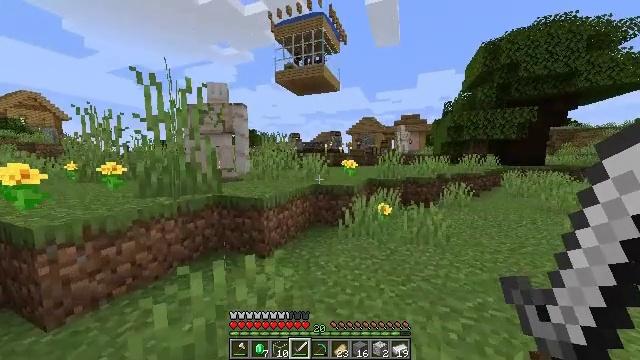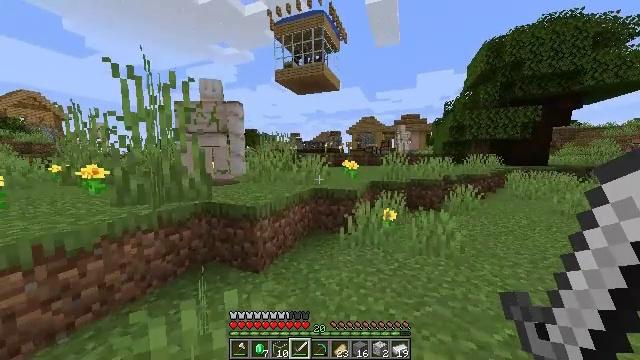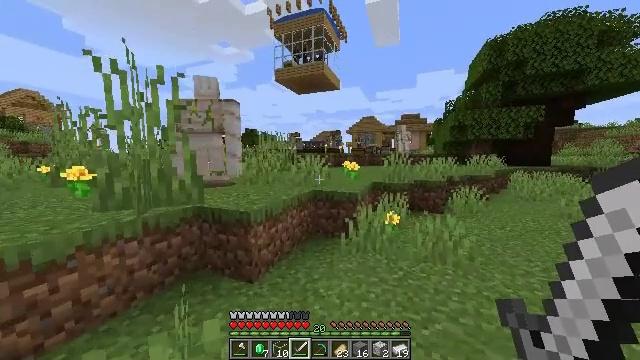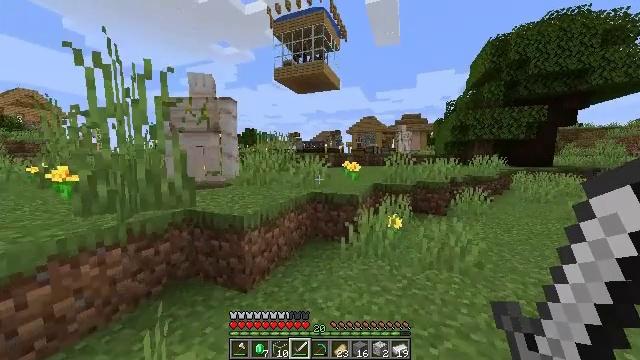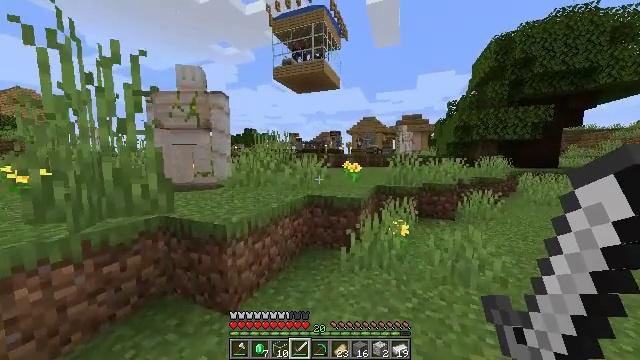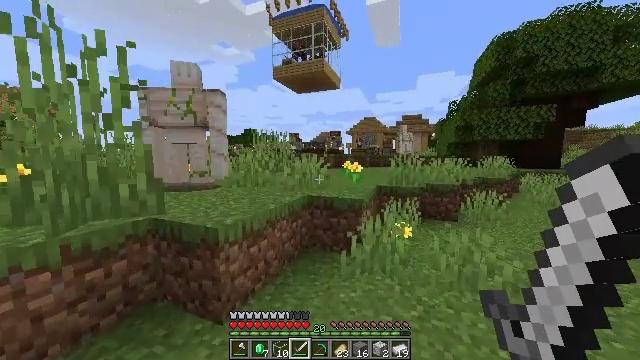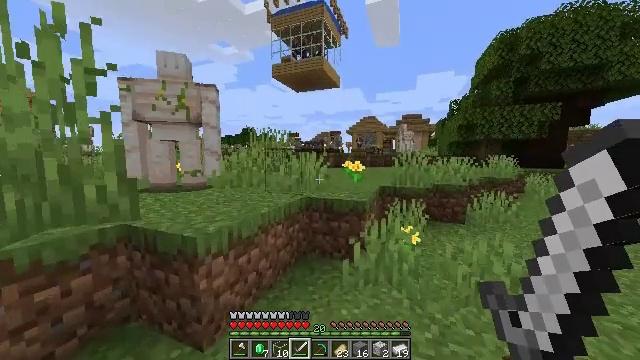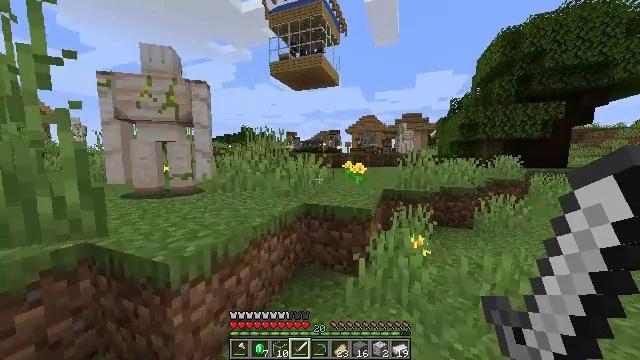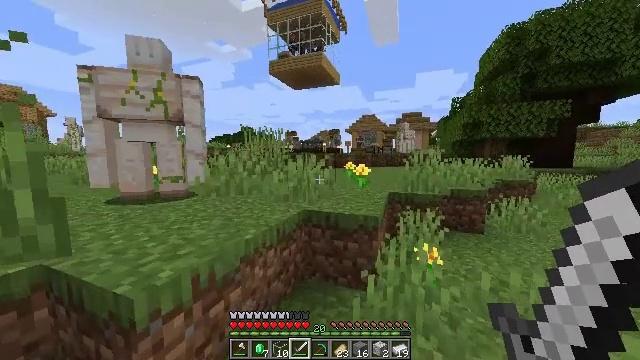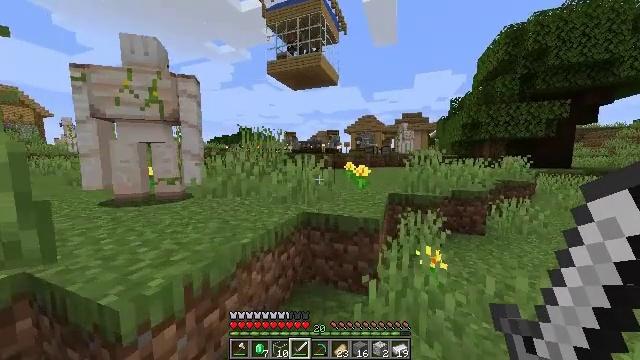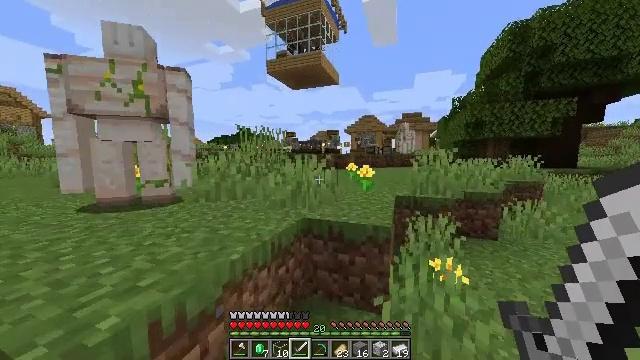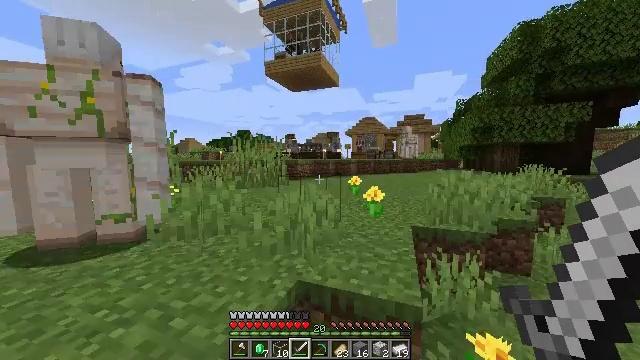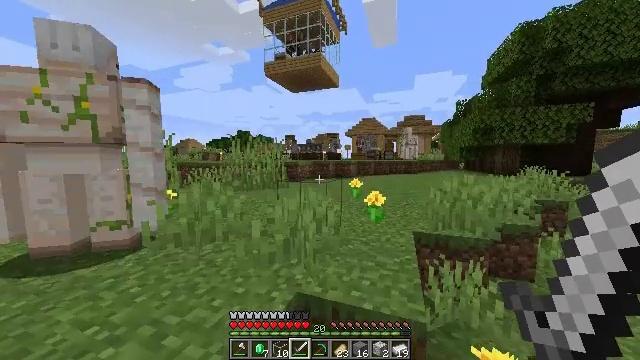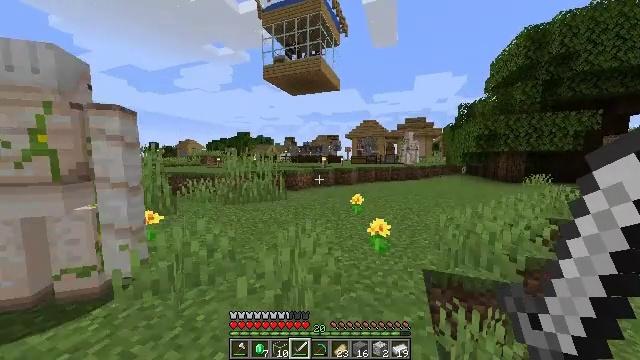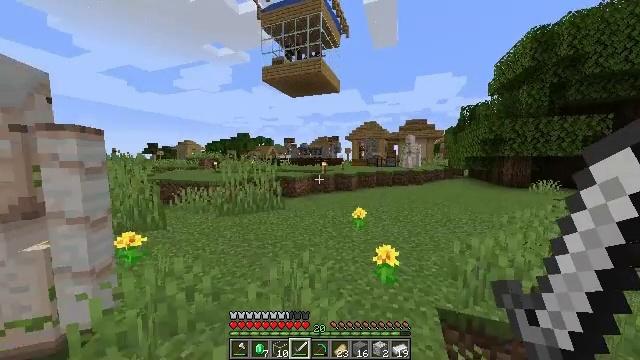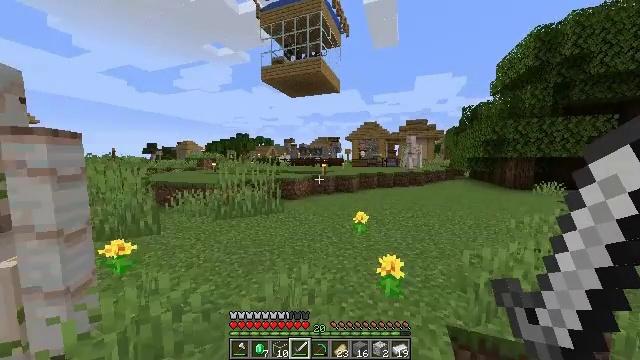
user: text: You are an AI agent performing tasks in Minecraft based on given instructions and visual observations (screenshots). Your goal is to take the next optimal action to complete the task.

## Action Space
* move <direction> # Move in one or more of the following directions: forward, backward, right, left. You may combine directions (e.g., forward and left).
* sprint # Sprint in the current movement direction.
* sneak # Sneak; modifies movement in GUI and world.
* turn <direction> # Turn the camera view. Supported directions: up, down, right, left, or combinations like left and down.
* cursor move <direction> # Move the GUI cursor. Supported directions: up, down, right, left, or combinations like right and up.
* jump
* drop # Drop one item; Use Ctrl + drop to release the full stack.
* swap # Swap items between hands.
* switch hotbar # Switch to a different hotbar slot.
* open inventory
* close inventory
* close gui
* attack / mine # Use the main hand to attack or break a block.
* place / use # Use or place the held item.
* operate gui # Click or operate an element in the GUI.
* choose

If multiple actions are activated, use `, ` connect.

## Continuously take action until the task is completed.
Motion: motion action
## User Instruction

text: Mine the dark oak fence.
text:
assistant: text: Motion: move forward
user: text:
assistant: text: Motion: move forward
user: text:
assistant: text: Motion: move forward
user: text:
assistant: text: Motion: move forward
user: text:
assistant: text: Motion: move forward
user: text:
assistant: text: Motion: move forward
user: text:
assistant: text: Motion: move forward
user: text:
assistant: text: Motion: move forward
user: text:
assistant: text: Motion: move forward
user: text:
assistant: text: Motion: move forward
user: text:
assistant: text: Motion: move forward, jump
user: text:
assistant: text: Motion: move forward, jump
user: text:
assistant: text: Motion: move forward, jump
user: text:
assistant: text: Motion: move forward, jump
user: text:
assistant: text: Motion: move forward, jump
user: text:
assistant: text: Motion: move forward, jump
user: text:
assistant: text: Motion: move forward, jump
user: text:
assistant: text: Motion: move forward, jump
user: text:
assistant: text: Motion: move forward, jump
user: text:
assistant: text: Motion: move forward, jump
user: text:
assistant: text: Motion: move forward, sprint, jump
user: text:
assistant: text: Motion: move forward, sprint, jump
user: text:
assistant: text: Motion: move forward, sprint, jump
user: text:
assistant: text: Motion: move forward, sprint, jump
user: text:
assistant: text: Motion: move forward, sprint, jump
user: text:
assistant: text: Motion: move forward, jump
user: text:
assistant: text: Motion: move forward, turn right, jump
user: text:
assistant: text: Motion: move forward, turn right and down, jump
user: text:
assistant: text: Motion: move forward, turn right and down, jump
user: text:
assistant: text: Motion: move forward, turn right, jump